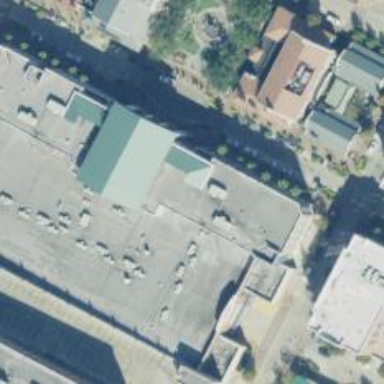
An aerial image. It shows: Cinema building.